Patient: sex M, age 52
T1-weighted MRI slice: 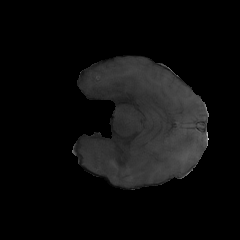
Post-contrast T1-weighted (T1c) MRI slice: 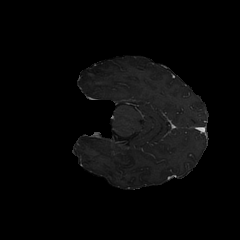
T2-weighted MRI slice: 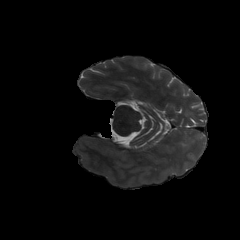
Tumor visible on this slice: no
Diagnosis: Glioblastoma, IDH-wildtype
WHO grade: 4